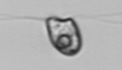
Label: flagellate_morphotype1